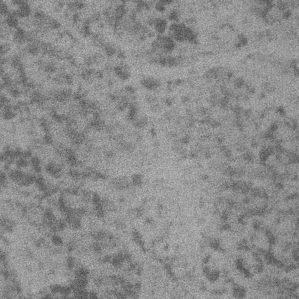
Label: frost